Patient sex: F
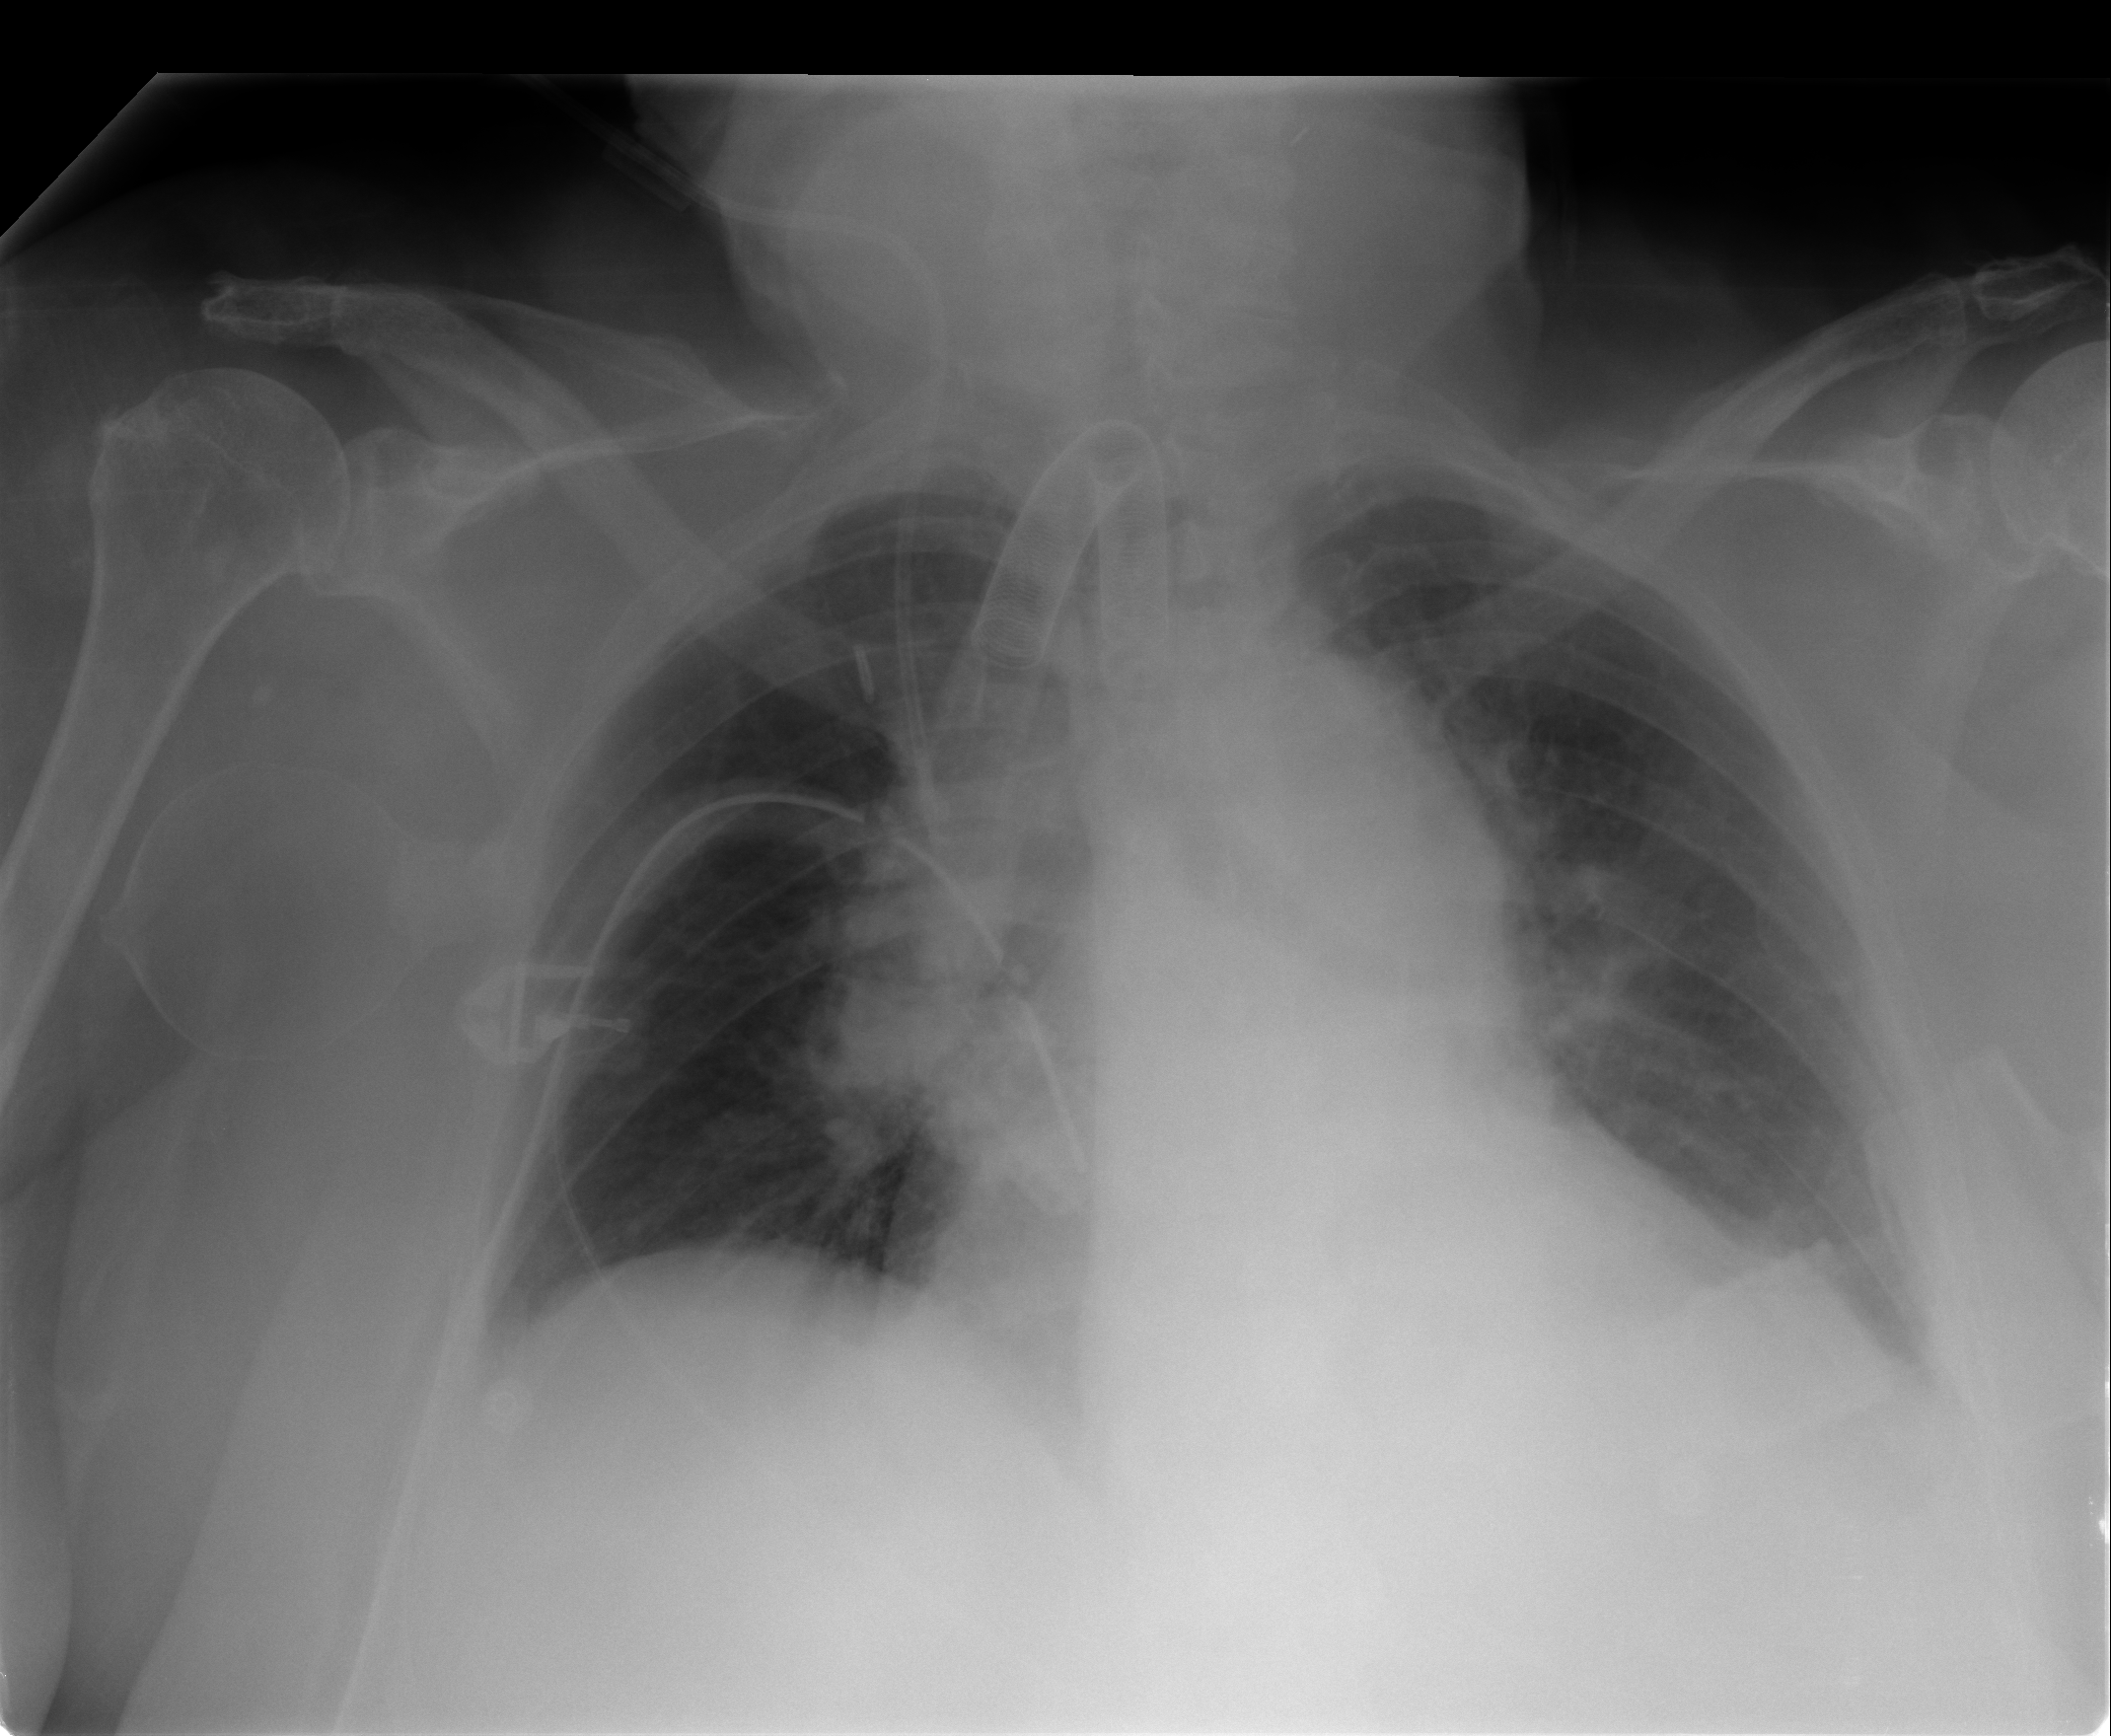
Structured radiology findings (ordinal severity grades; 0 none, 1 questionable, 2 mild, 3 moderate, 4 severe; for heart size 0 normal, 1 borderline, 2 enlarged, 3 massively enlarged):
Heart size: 2
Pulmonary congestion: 3
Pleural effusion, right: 0
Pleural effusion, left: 1
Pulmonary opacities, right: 0
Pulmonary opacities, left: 0
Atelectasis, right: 2
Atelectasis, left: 2